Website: home-depot
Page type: billing-address
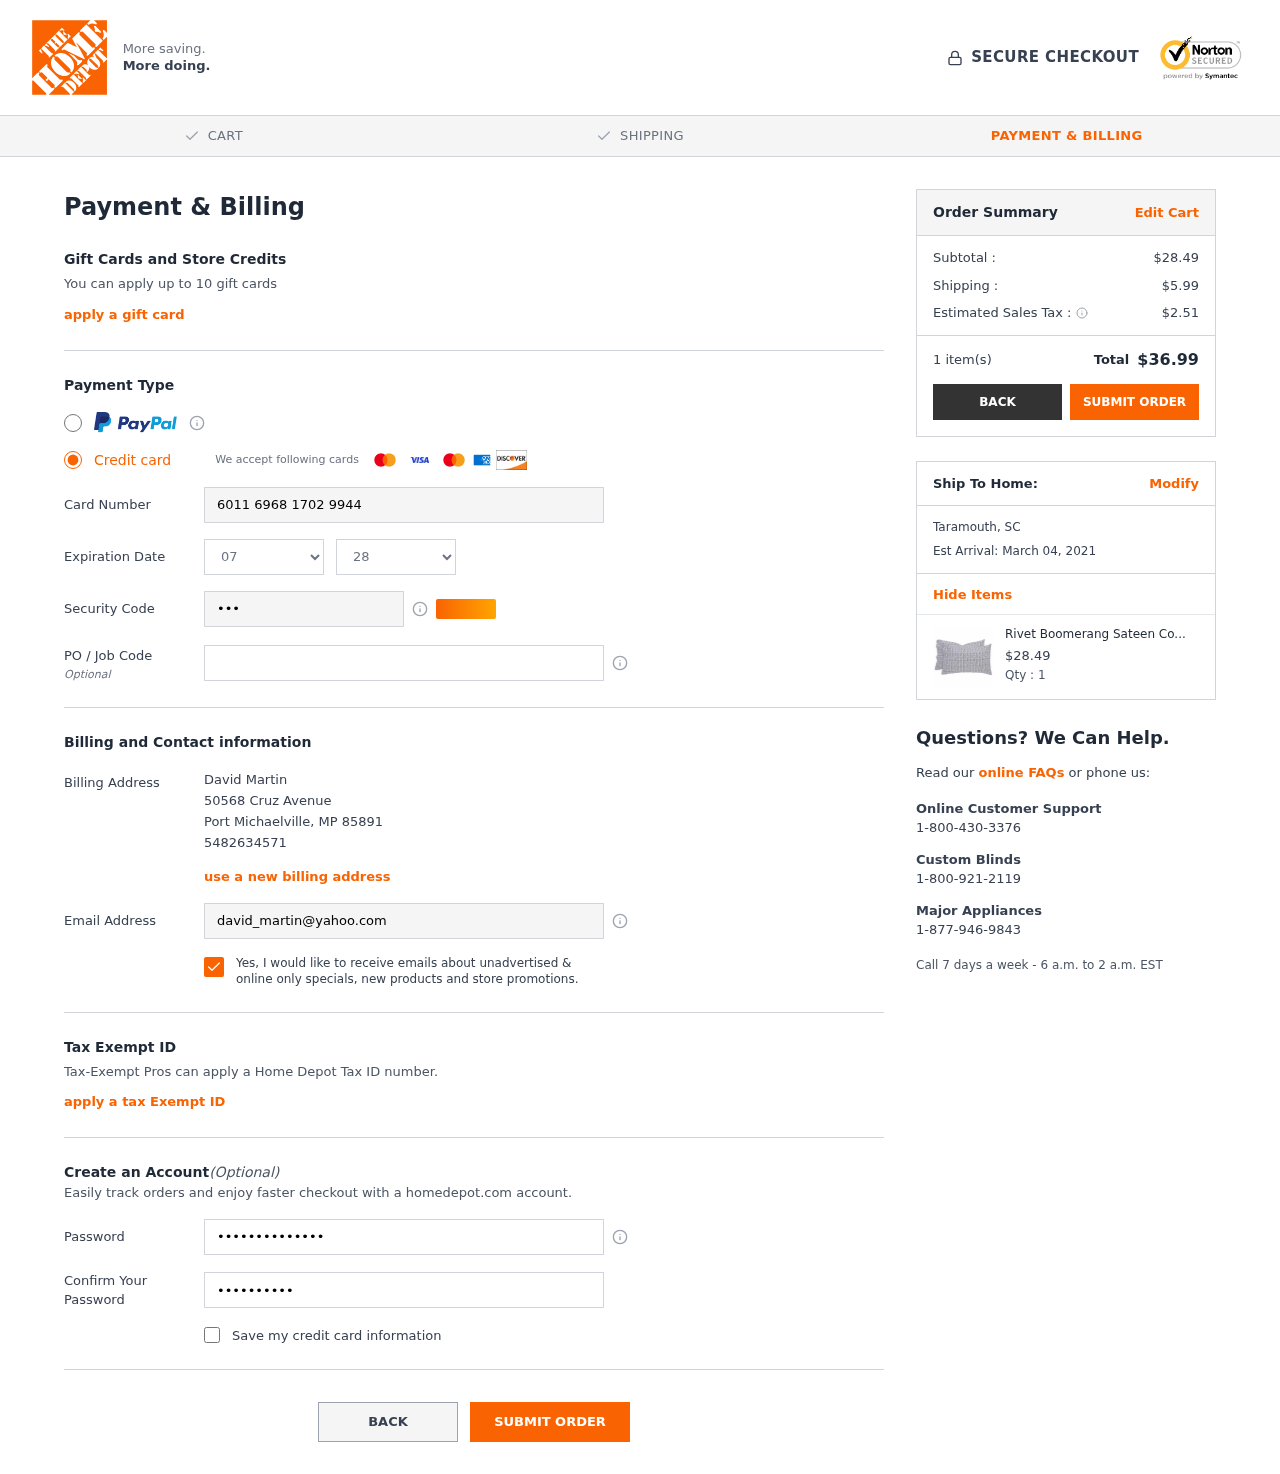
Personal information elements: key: PII_CARD_CVV
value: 285
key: PII_CARD_EXPIRY_MONTH
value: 07
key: PII_CARD_EXPIRY_YEAR
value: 28
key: PII_CARD_NUMBER
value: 6011 6968 1702 9944
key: PII_CITY
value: Port Michaelville
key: PII_CITY2
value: Taramouth
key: PII_EMAIL
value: david_martin@yahoo.com
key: PII_FULLNAME
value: David Martin
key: PII_PHONE
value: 5482634571
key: PII_POSTCODE
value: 85891
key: PII_STATE_ABBR
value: MP
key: PII_STATE_ABBR2
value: SC
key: PII_STREET
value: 50568 Cruz Avenue
Product elements: key: PRODUCT1_NAME
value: Rivet Boomerang Sateen Cotton Pillowcase Set
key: PRODUCT1_PRICE
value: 28.49
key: PRODUCT1_QUANTITY
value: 1
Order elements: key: ORDER_SUBTOTAL
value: $28.49
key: ORDER_SHIPPING_COST
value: $5.99
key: ORDER_TAX
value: $2.51
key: ORDER_NUM_ITEMS
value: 1 item(s)
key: ORDER_TOTAL
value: $36.99
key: ORDER_DELIVERY_DATE
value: Est Arrival: March 04, 2021